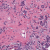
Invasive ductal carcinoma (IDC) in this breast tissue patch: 1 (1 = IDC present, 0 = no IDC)